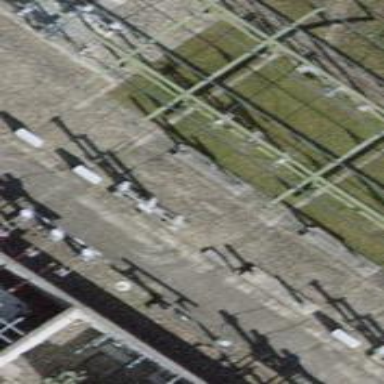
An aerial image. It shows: Power line with 3 cables. It uses busbar.